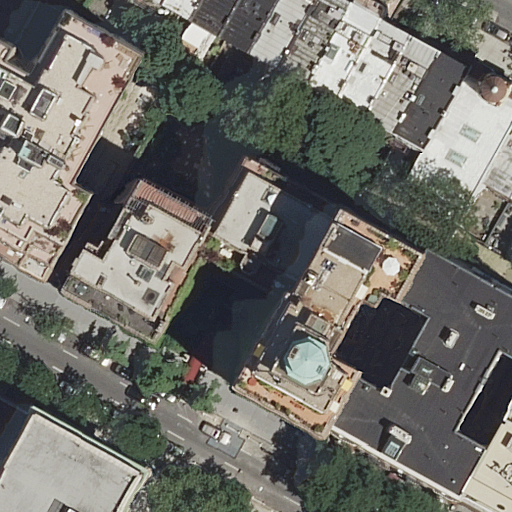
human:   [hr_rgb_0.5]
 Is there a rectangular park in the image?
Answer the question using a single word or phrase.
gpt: yes

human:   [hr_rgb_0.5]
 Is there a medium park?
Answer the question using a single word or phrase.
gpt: no

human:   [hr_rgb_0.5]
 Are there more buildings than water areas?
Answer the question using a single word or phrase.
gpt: yes

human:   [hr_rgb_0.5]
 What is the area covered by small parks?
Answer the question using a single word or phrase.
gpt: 73m2

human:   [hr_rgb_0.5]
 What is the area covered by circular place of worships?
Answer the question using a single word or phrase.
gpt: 0m2

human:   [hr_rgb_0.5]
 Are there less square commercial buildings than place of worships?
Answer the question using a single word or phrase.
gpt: yes

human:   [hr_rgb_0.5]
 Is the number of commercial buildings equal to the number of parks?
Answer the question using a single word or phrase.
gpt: no

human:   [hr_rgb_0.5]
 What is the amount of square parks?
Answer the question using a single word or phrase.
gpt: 0

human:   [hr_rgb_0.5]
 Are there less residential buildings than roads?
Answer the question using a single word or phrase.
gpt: no

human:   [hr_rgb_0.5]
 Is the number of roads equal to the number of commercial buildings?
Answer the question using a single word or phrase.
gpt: no

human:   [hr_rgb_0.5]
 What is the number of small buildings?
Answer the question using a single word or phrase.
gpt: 8

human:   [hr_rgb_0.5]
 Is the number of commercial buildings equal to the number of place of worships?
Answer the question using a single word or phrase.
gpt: no

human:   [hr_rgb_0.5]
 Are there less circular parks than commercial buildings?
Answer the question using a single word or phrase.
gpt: no

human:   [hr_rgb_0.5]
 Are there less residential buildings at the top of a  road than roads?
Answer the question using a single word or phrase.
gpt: no

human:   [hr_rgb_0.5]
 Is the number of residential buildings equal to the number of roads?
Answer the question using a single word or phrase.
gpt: no

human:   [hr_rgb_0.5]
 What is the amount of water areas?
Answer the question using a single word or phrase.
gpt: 0

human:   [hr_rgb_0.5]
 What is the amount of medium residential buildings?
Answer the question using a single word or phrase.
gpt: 7

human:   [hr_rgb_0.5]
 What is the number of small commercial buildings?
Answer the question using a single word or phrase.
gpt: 0

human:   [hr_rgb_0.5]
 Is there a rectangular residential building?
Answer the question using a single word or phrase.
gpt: yes

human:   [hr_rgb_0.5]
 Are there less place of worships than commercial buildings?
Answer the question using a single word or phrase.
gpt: no

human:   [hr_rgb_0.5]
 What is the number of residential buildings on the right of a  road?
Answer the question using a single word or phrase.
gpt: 12

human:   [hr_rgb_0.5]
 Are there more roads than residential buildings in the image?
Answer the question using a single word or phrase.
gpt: no

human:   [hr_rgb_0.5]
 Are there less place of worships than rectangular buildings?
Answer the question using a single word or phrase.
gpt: yes

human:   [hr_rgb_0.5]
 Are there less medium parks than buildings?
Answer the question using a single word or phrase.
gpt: yes

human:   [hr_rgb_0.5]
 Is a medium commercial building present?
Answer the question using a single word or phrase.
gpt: no

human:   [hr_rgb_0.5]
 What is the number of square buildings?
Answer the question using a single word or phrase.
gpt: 0

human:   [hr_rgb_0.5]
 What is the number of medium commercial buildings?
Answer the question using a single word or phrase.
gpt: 0

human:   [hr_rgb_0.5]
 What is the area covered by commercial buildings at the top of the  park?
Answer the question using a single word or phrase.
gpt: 0m2

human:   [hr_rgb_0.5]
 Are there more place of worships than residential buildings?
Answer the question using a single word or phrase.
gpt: no

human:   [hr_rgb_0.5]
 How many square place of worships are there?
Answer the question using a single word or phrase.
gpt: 0

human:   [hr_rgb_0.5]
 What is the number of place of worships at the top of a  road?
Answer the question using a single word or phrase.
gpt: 1

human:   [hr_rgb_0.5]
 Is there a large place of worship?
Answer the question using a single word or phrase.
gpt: no

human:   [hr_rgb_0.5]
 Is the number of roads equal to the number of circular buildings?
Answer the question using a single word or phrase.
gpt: no

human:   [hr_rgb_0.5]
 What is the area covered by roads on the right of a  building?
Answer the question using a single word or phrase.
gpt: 0m2

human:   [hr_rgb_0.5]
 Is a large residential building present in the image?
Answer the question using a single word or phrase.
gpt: yes

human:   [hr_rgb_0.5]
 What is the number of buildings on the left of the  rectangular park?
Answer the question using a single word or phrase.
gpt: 3